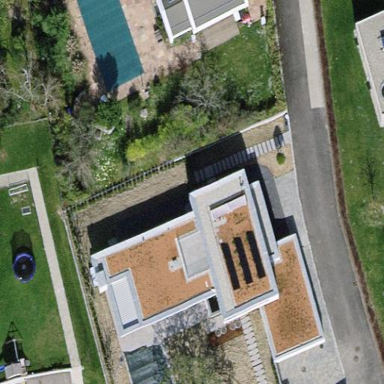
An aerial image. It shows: Detached building with flat roof.